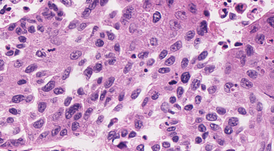
Tumor epithelial tissue: yes
Tumor-associated stroma tissue: no
Normal tissue: no